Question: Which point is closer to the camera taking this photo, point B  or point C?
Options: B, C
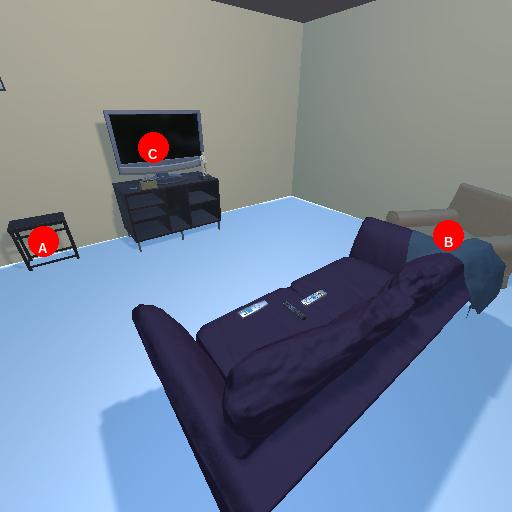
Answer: B